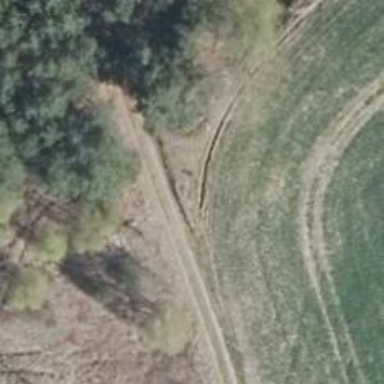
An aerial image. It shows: Grass track with grade5 tracktype.